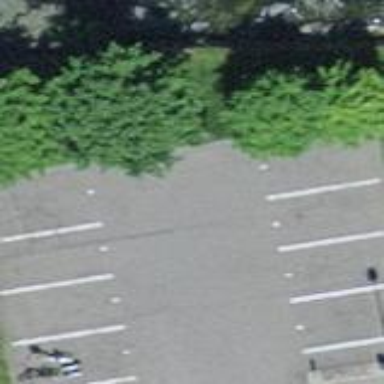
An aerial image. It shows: Asphalt parking lot.